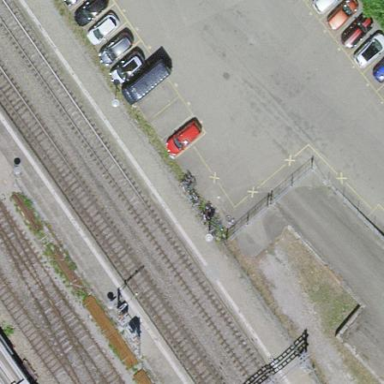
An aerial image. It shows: Street-side parking area.